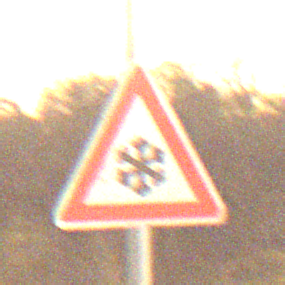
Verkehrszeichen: SchneeOderEisglaette
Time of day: Night
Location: Outdoor (Nature)
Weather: Clear
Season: NotSpecified
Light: Natural